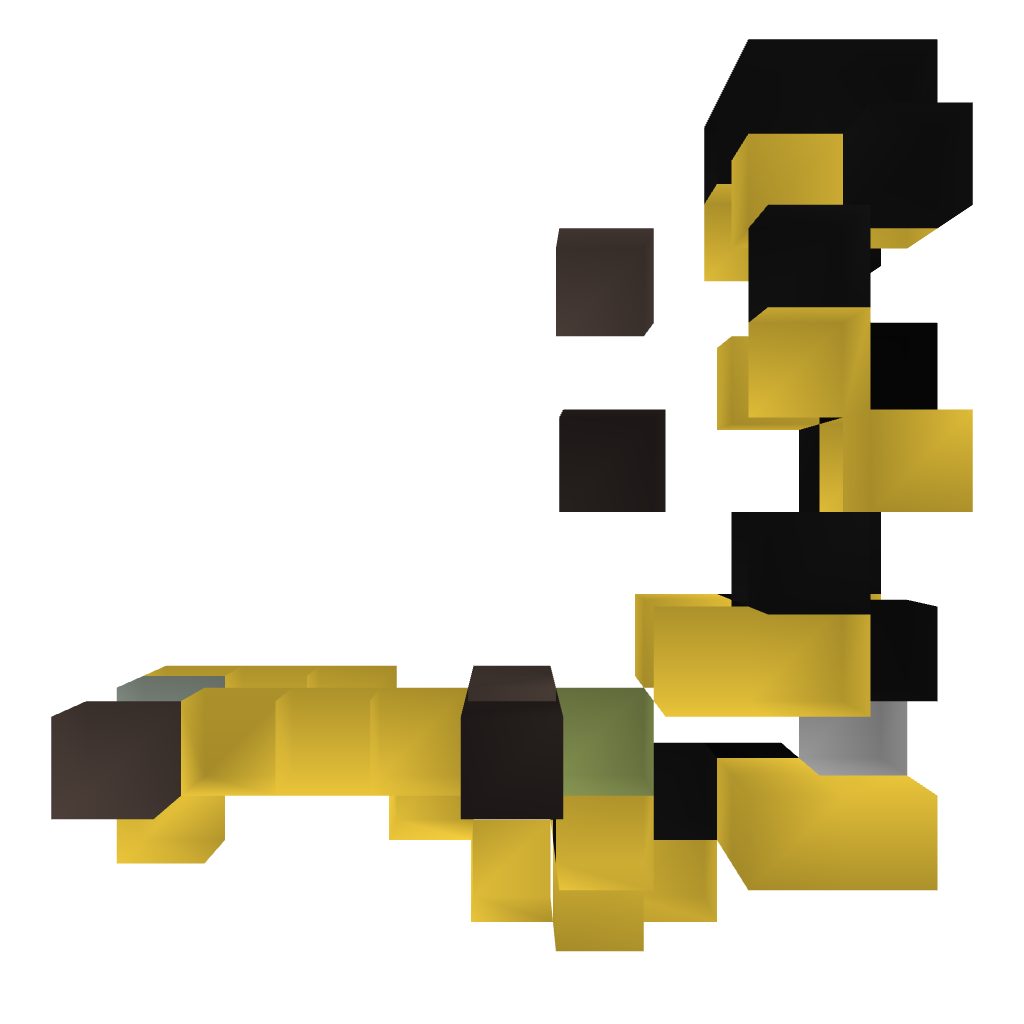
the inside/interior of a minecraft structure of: Casino Machine 01